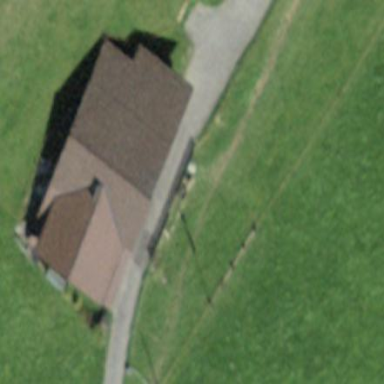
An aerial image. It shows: Farm building.